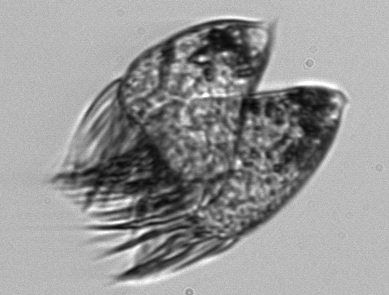
Label: Strombidium_morphotype1